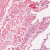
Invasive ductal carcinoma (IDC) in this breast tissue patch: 0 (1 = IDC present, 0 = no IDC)